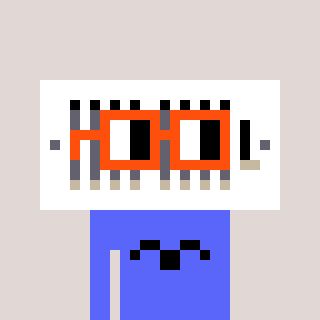
a pixel art character with square orange glasses, a vent-shaped head and a purple-colored body on a warm background